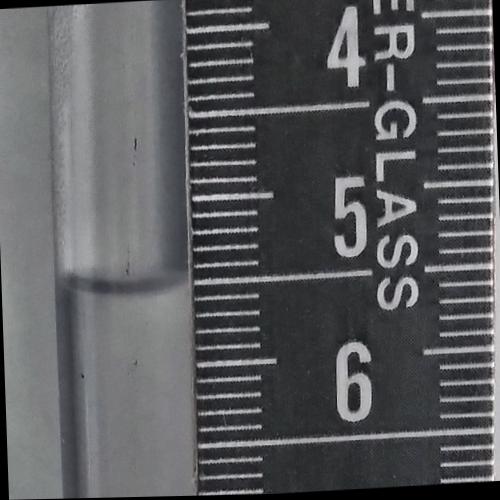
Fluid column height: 5.5 cm